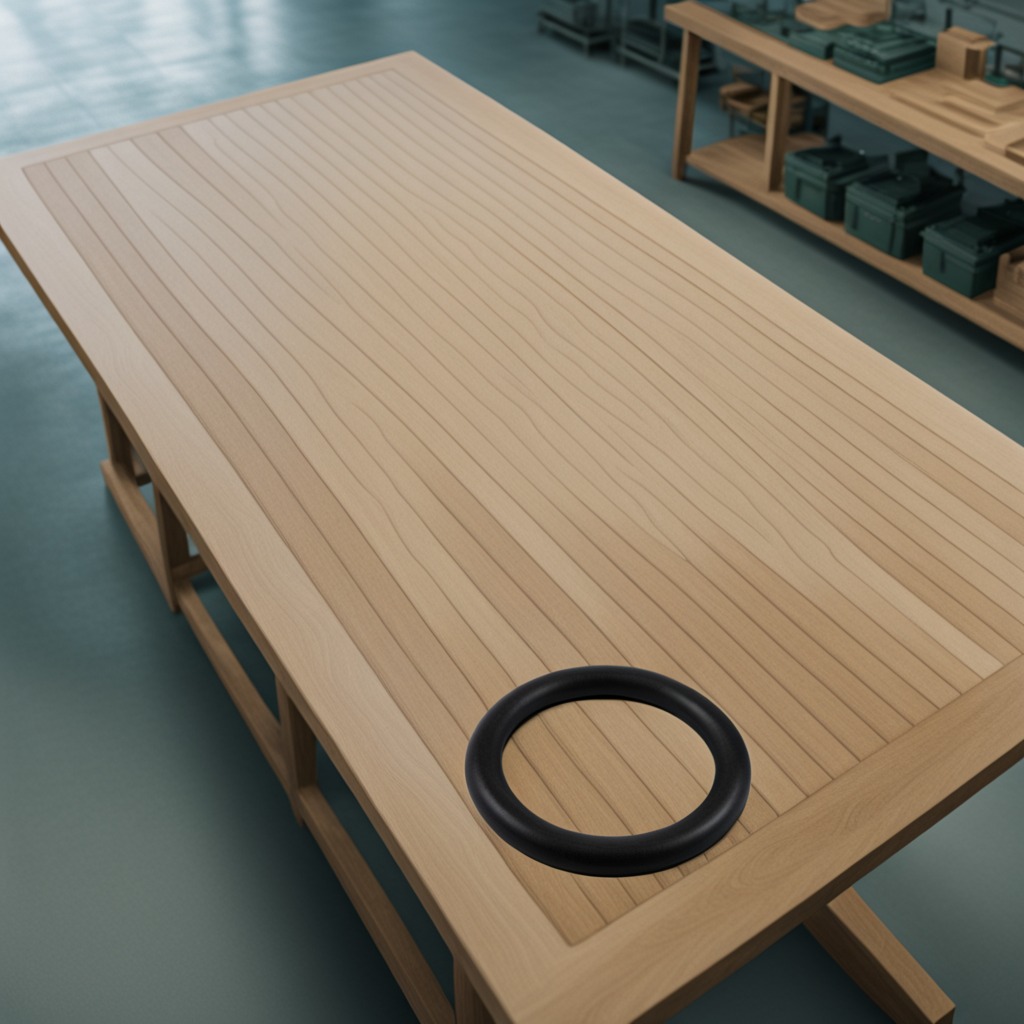
A rubber O-ring is lying on a workbench inside a coastal fishing gear workshop.